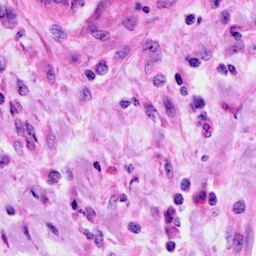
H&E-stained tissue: Cervix